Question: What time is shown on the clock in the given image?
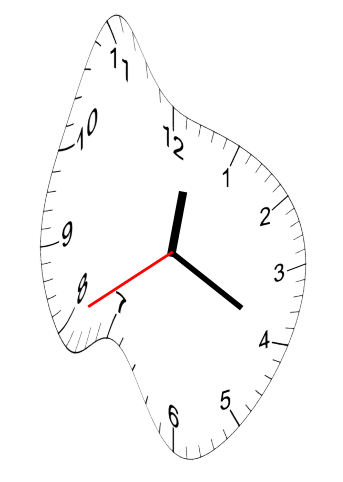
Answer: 12:19:40